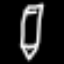
Label: pencil